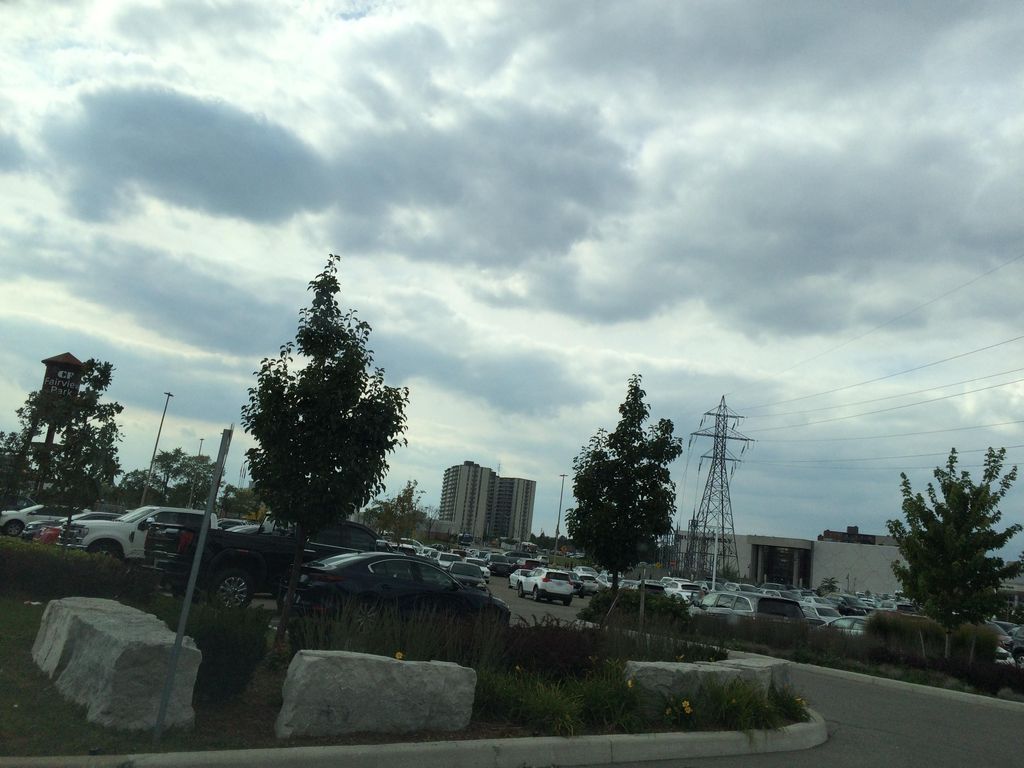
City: kitchener-waterloo